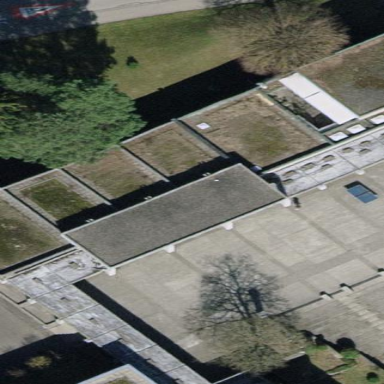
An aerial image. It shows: School building.